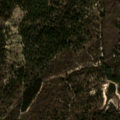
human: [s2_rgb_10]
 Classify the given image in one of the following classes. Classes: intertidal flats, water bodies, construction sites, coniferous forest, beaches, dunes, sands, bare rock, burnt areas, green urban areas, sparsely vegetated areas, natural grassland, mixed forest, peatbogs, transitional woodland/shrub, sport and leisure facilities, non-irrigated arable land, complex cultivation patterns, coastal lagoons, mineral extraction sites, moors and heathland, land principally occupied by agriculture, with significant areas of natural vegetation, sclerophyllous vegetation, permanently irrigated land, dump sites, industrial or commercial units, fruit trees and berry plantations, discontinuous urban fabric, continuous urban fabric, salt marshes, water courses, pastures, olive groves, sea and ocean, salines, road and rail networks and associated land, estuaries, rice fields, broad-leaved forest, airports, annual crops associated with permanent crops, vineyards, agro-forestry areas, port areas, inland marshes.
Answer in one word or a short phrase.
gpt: agro-forestry areas, mixed forest